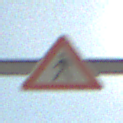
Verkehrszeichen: FussgaengerRechts
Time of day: MorningAfternoon
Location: Outdoor (Beach)
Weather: PartlyCloudy
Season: NotSpecified
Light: Natural